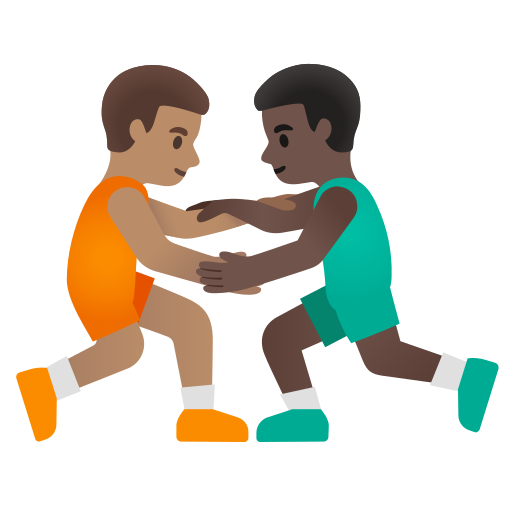
Emoji: 👨🏽‍🫯‍👨🏿